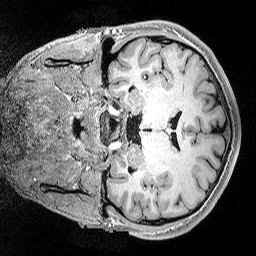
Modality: MP2RAGE
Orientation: coronal
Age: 40
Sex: male
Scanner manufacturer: siemens
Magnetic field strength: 3 T
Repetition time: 5 s
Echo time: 0.00298 s